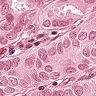
Metastatic tissue present: yes